Question: I have a Button in xaml and I want a png file of a sexy rounded button to be used as the boundary of that button.
I've tried changing the background image of the button itself but the inside of the button went transparent.
And then I clicked on Edit Template -> Edit Current and changed the background of the ButtonBackground it previews nicely but when I double click back to the control it's gone.
It does work with other images (ie. , could it be some kind of transparency issue or bitdepth problem?
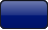
Answer: By setting the background of the button the image should appear fine and nothing wrong with it. However, r u sure that you are specifying the correct position of the image?
This is an example of how the background should be set:
'''
<Button Name="test">
<Button.Background>
<ImageBrush ImageSource="ApplicationIcon.jpg"/>
</Button.Background>
</Button>
'''
Note that the image here is present in the project directly not in a directory inside it or else you'll have to refer to it based on the position of the xaml view.